Question: I have a self-written lightbox that dymically loads up content from a database, and the result is something like this:
'''
<div class="lightbox">
<div class="lbtop">
</div>
<div class="lbcontent">
lightbox content
</div>
<div class="lbbot">
</div>
</div>
'''
All elements in the lightbox are block-level elements, and are floated (this includes sub elements like p, h1 etc).
The lightbox uses fixed positioning to make sure it is always on the same place like this:
'''
.lightbox {
width: 320px;
height: auto;
z-index: 999;
position: fixed;
top: 0;
left: 0;
display: block;
overflow-y: scroll;
}
'''
So far so good. Adding content to the lightbox is also no problem at all, and the elements all scroll nicely.
But when I then try to add iframes (specifically: soundcloud embeds) inside the lightbox, then the iframe elements scroll differently than the other elements inside of the lightbox like this:

In this example, I've just scrolled down and the iframe element now moved over the text, in stead of staying in place.
I've tried tons of solutions using different combinations of CSS position, overflow and even tried to build my own jQuery powered fix for this (wrapping the iframes in a correctly positioned div), but to no avail. All in all I get the feeling it might be a bug in webkit (i have the problem on Android, the website I'm developing is a mobile site). I did solve the bug in iOs using '-webkit-overflow-scrolling : touch;'(anyone, is there an android alternative for this?).
Searching the web for a fix also didnt give me any usable results. The closest I got was setting the position of the lightbox to absolute, but this affects the functionality of the lightbox and it does not satisfy me.
I would love any suggestions on this :) thanks in advance :)
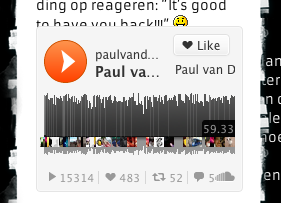
Answer: After a while I managed to solve this. It was an issue that was only showing up in the android emulator(strangely) from the SDK. Too bad I spent so many hours to fix it but I figured it might be nice to stop other people from wasting time..
If you run into this issue, double check on a physical android device as for me the problem didn't exist there (across different OS / browser versions)